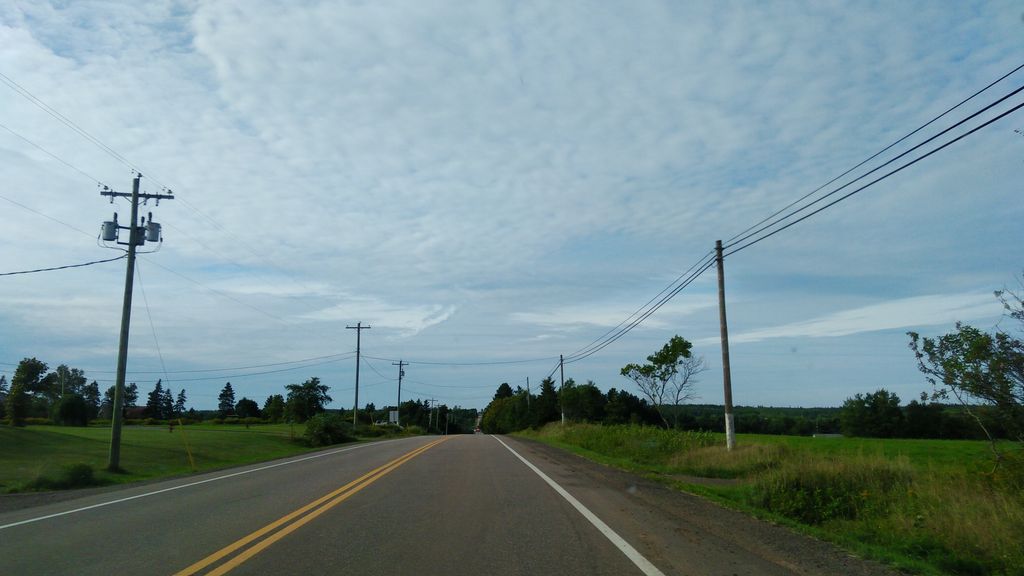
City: charlottetown